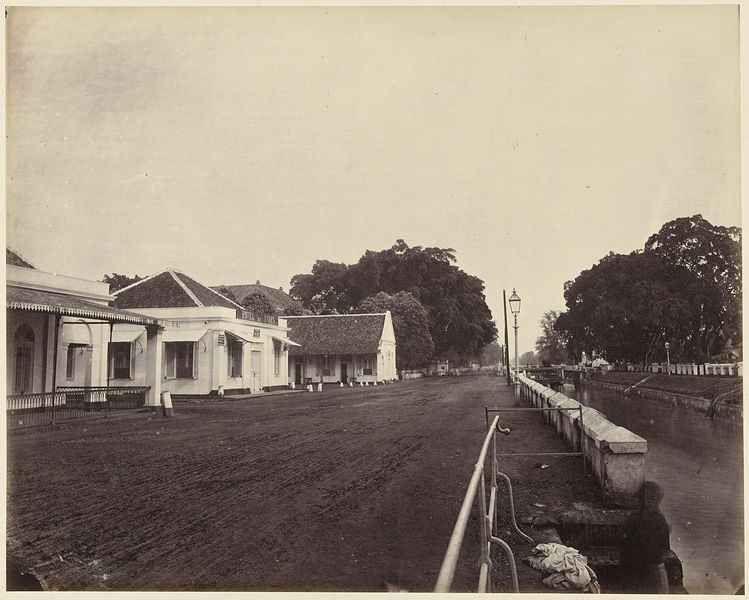
Titel: Hotel des Indes Molenvliet-West Batavia
Künstler: Woodbury & Page
Standort: Amsterdam
Institution: Rijksmuseum
Schlagwörter: column, columns, lamp, white, black, empty, old, wood, sky, tree, building, field, house, landscape, water, roof, roofs, trees, village, child, light, river, road, villa, black and white, muddy, photo, town, dirt, city, buildings, gate, dirt road, bank, land, photograph, photography, mud, woods, lonely, canal, canel, homes, rural pverty, false gradure, trench, center set, greyscale, depressing